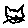
Label: cat